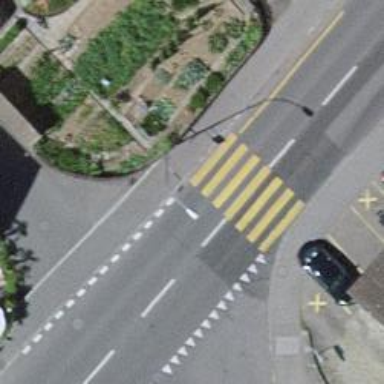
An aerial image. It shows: Kerb serving as barrier.